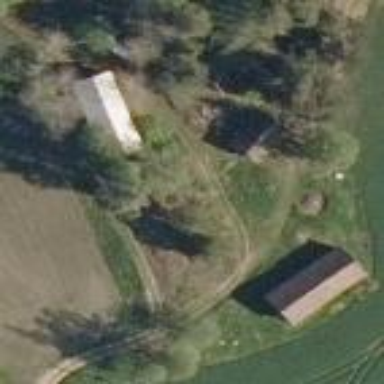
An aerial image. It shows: Farmyard area.